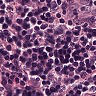
Metastatic tissue present: no